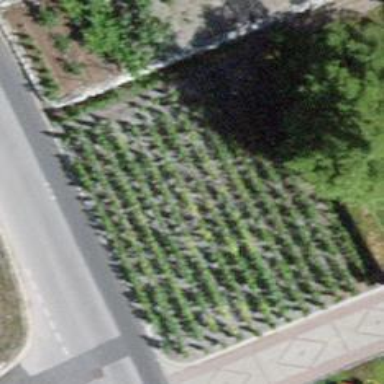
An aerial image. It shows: Vineyard where grapes are grown.